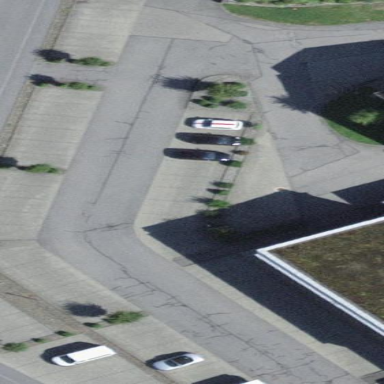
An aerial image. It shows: Parking area.